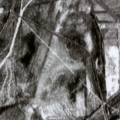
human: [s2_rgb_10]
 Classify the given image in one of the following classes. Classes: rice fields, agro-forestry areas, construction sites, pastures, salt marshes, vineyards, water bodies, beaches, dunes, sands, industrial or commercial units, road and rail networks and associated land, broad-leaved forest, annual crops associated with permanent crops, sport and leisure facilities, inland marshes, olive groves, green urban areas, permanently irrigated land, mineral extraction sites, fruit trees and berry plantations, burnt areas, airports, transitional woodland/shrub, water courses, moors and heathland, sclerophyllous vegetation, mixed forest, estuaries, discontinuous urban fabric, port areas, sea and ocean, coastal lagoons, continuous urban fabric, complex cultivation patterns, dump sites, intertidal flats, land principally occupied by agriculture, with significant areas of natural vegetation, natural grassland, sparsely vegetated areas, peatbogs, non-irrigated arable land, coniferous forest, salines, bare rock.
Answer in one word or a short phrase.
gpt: mixed forest, transitional woodland/shrub, peatbogs